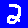
Digit: 2